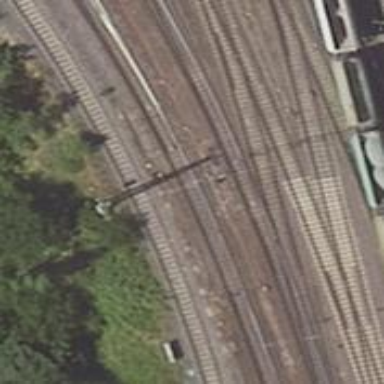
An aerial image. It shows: Railway signal.